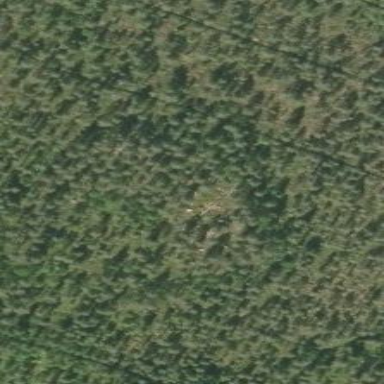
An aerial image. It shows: Woodland with needle-leaved trees.